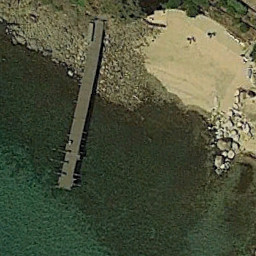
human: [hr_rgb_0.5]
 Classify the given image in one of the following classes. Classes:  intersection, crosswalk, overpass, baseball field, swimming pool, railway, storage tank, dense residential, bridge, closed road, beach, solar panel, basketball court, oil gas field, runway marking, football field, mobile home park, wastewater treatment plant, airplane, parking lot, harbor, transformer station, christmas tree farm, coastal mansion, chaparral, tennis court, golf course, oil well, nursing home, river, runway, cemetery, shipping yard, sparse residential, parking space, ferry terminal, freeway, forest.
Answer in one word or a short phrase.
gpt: ferry terminal